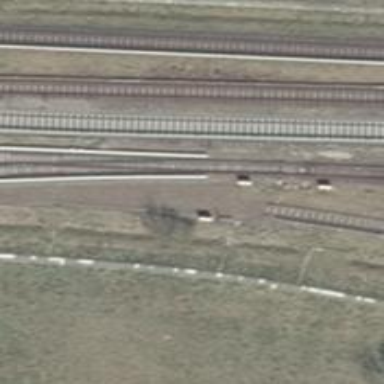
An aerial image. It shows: Railway switch with the turnout side on the left.